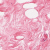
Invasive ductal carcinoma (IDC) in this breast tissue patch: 0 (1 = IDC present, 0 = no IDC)